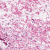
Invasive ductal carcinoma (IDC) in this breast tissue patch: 0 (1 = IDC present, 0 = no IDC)